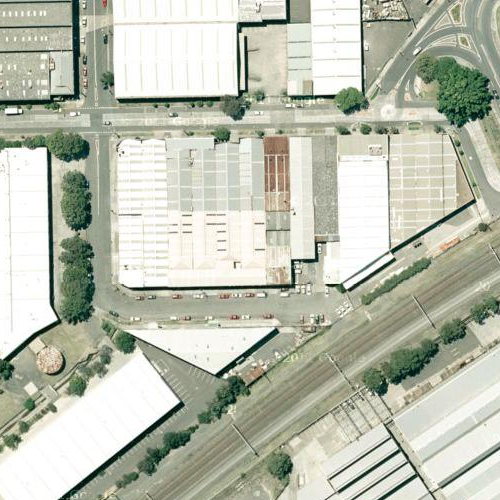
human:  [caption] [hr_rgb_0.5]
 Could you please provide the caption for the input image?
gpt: An industrial area with many white houses while some green plants beside .

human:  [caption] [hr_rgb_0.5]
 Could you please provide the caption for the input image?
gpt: There is a lawn and some plants beside the industrial area .

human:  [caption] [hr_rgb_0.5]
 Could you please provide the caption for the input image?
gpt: An industrial area with lots of white houses while a lawn beside .

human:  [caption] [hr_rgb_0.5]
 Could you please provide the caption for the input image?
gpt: This is an industrial area with many white buildings and some plants beside .

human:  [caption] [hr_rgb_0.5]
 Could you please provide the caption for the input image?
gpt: Some plants and a lawn beside an industrial area .